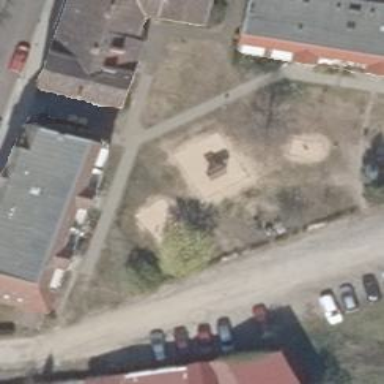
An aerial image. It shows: Playground area for leisure activities on the land.